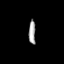
Tissue: skin
Cell type: T cells
Senescence score: 0.8771
Nuclear area (px): 160
Mean DAPI intensity: 162.981